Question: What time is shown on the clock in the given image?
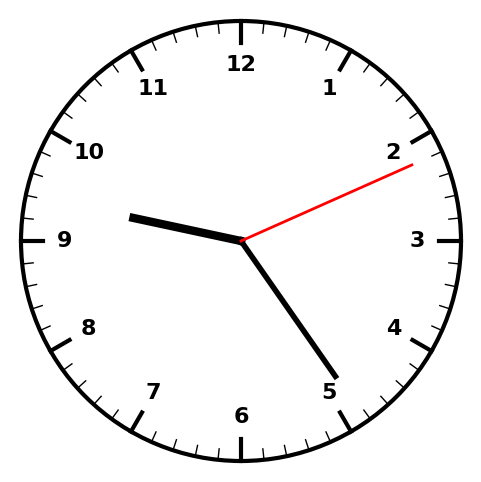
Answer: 09:24:11